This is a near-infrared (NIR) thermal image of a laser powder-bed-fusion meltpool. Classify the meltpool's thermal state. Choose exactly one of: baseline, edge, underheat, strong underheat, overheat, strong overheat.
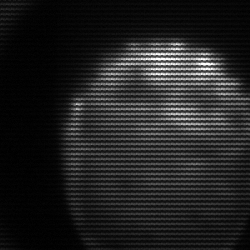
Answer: edge